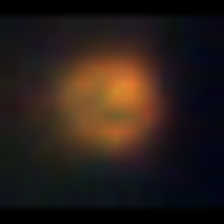
Taxon: NanoPlankton
Group: Other